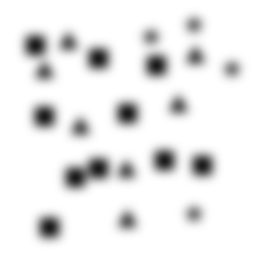
Squares: 10
Triangles: 7
Stars: 4
Total shapes: 21